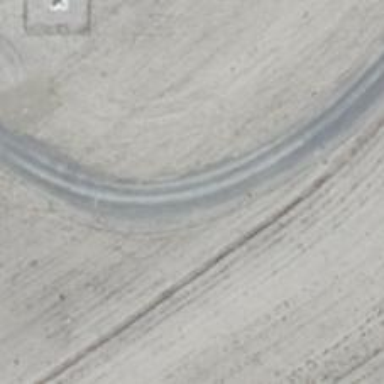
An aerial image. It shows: Gravel track with track type of grade3.